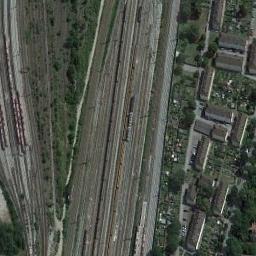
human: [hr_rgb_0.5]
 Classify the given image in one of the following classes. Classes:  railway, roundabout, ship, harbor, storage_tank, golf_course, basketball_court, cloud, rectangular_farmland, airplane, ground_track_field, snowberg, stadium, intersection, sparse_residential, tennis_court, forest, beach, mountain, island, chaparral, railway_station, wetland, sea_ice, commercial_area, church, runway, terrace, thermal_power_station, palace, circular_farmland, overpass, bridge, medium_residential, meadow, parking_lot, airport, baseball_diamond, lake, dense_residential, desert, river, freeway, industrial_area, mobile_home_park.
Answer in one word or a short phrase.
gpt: railway